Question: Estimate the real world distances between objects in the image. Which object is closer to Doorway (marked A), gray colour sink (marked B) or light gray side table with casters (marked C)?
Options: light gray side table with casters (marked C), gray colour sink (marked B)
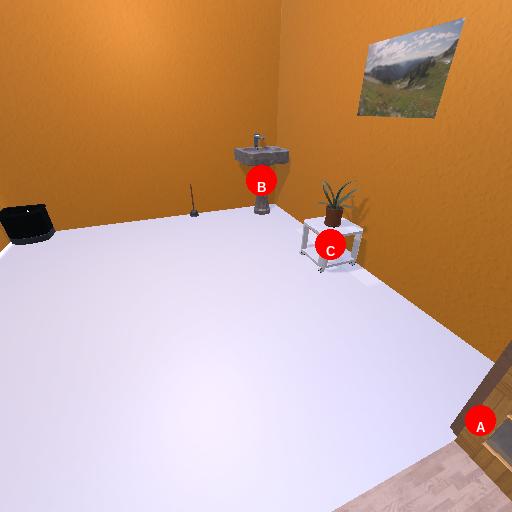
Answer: light gray side table with casters (marked C)